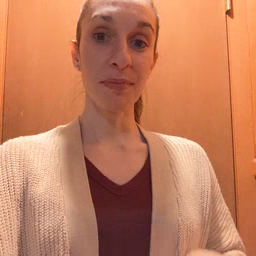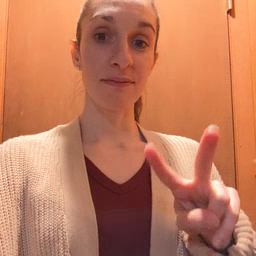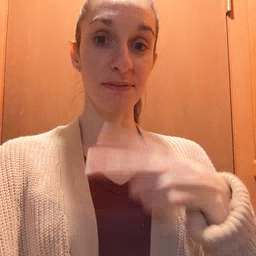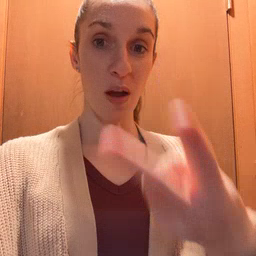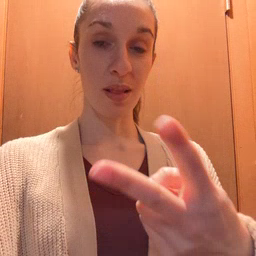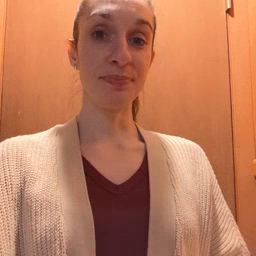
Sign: fall